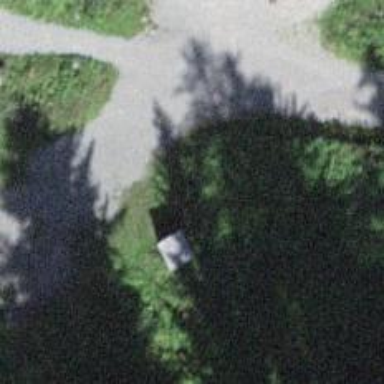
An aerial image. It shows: Toilets are available here.